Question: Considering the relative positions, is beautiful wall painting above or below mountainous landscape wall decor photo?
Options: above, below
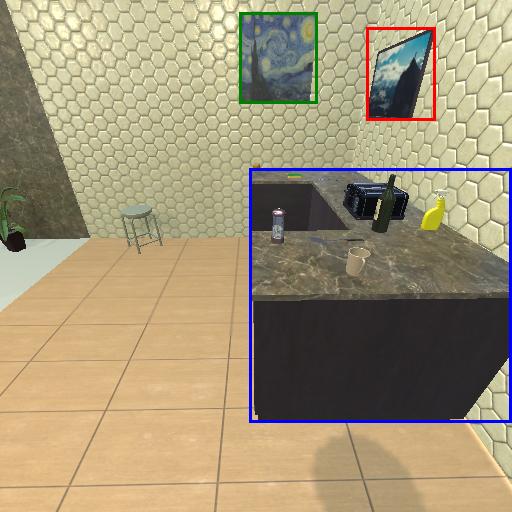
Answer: above